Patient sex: M
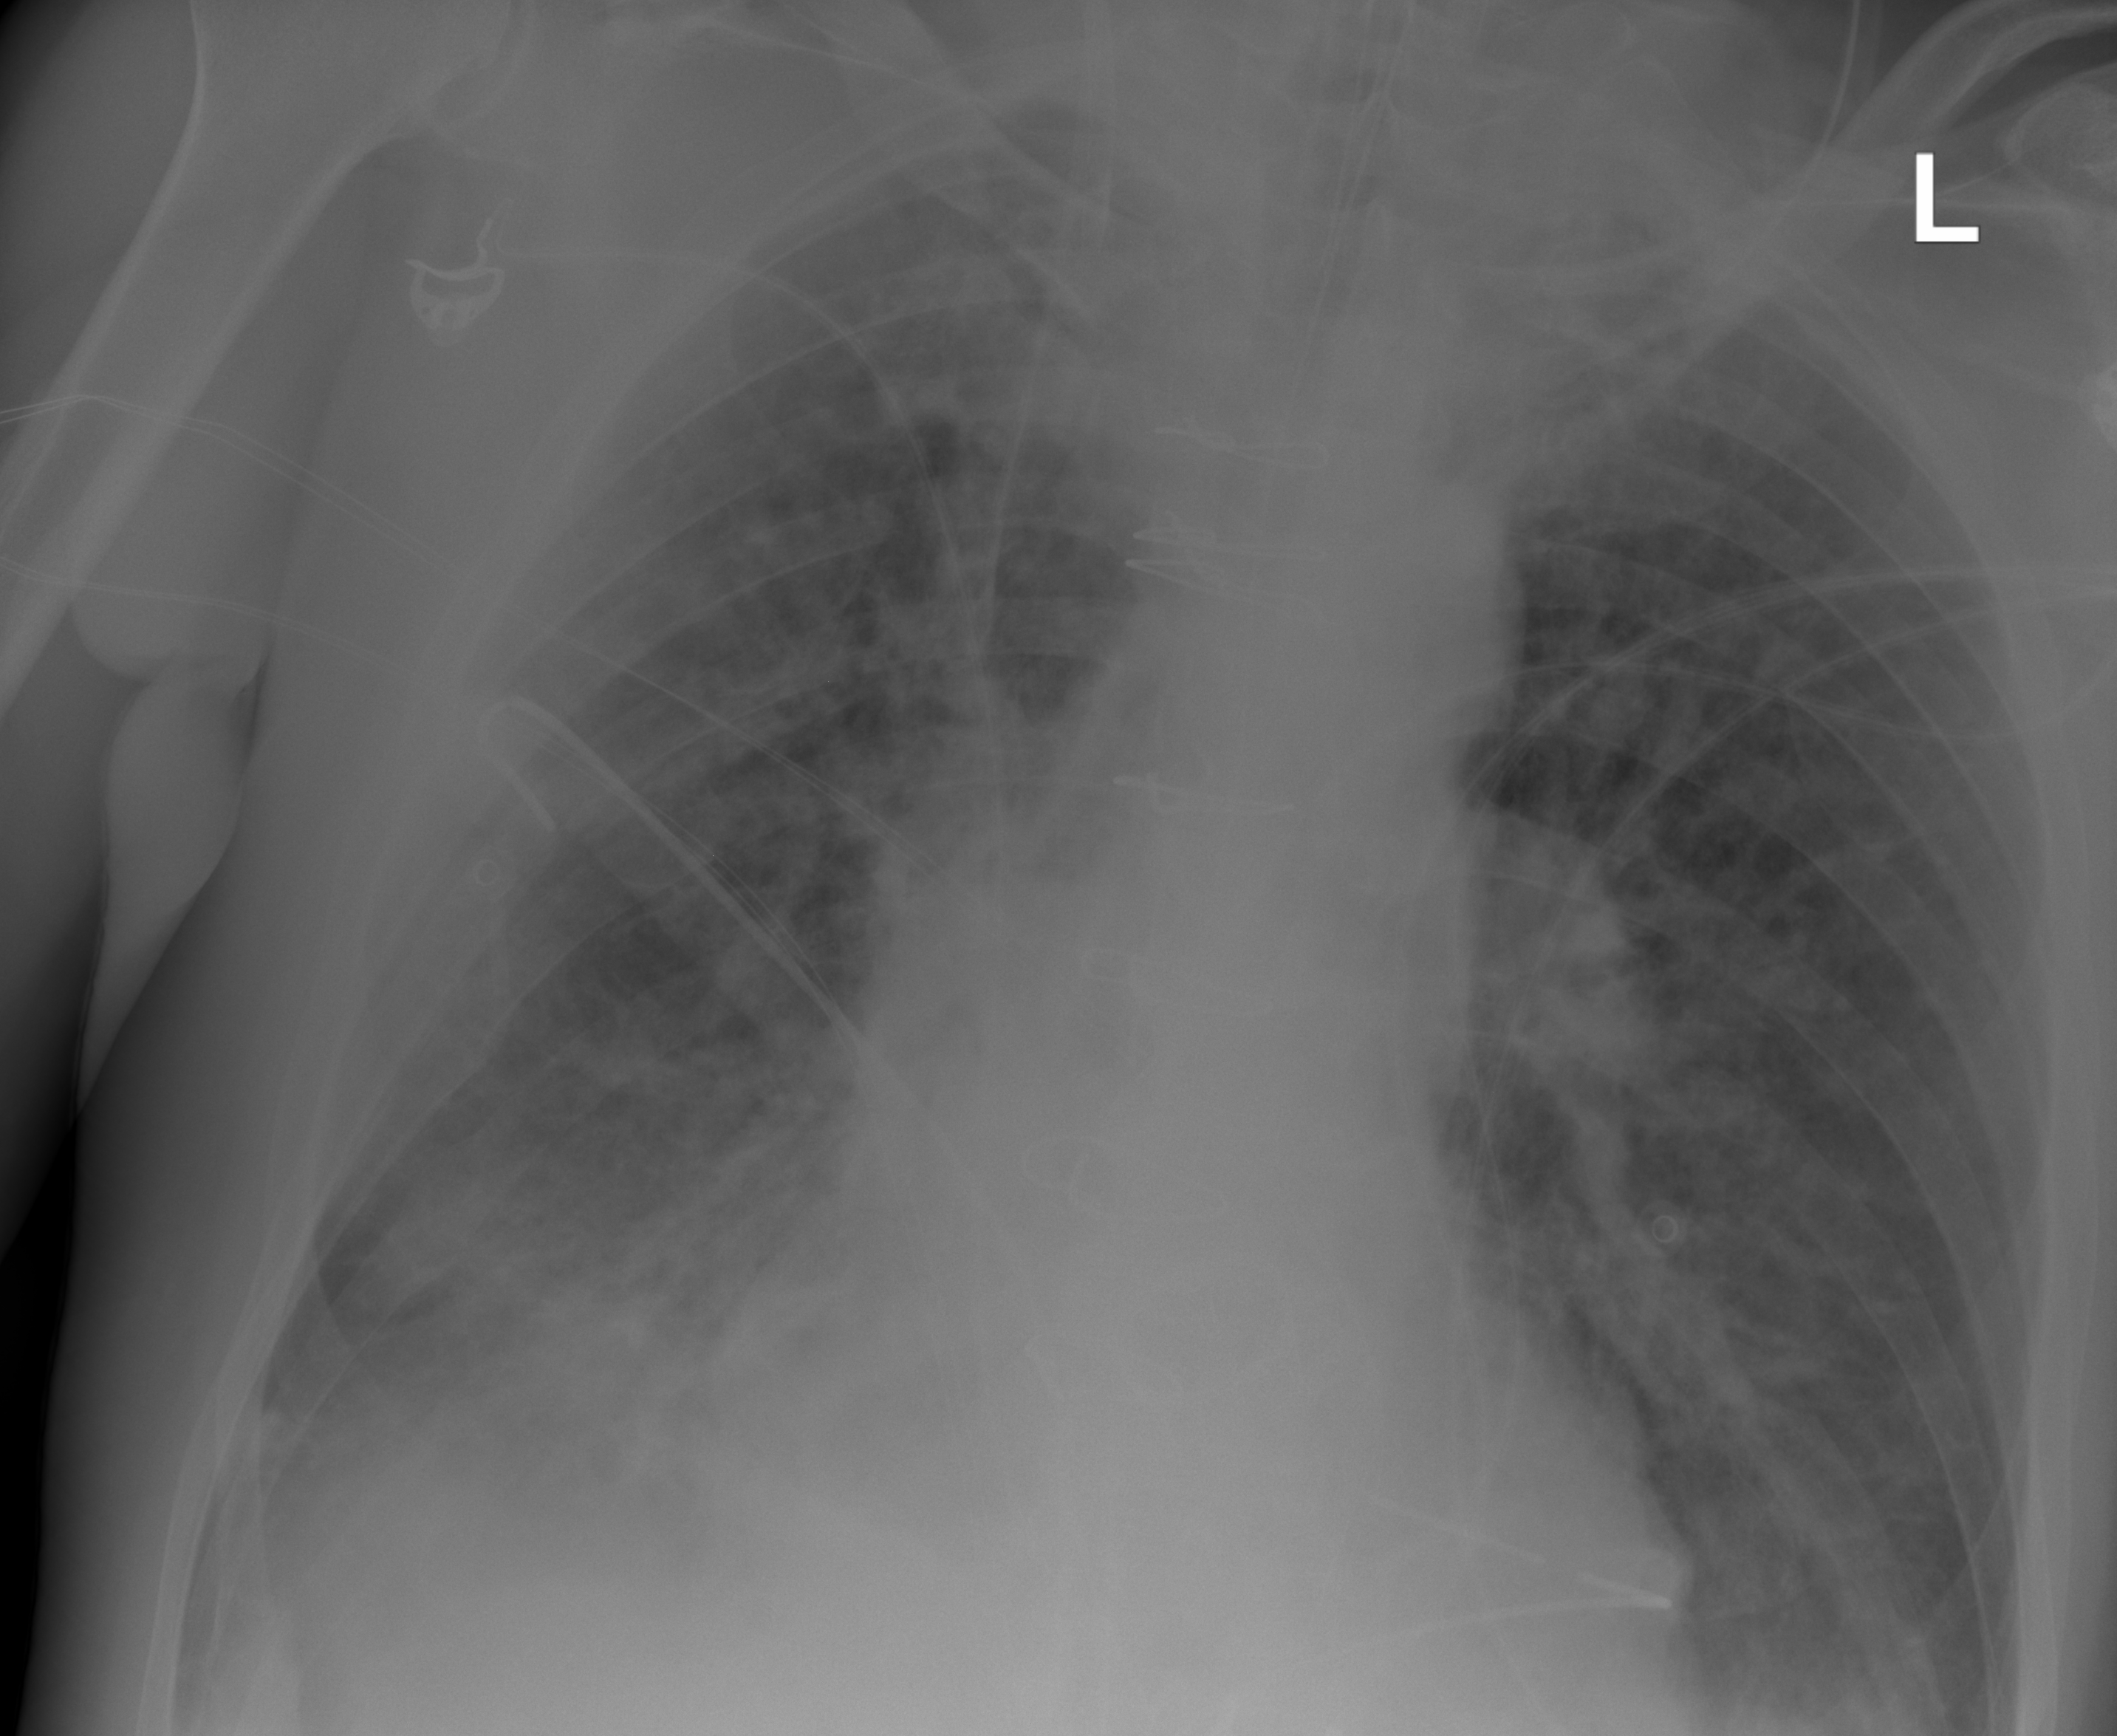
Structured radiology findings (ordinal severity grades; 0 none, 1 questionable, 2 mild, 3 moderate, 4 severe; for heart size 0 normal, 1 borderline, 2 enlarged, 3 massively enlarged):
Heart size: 2
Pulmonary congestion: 3
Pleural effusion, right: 2
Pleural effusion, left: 0
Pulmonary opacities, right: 3
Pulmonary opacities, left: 1
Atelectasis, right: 3
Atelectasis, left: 2